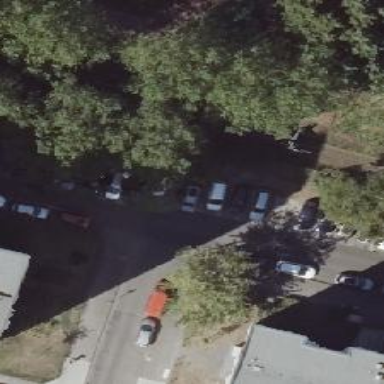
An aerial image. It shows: Residential road with asphalt surface and sidewalk on the left. There is parallel parking lane on the left side of the road.